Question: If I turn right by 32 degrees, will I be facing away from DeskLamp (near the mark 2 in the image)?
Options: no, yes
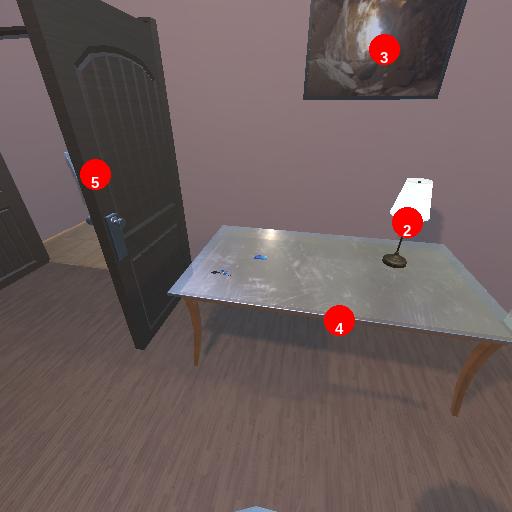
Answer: no